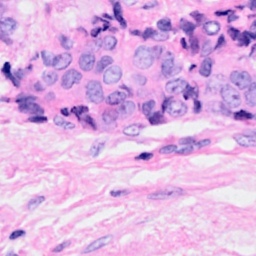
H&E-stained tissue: Breast